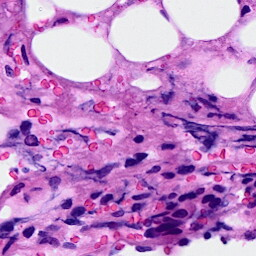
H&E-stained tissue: Breast